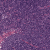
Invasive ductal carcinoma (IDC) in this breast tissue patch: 0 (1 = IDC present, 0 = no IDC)